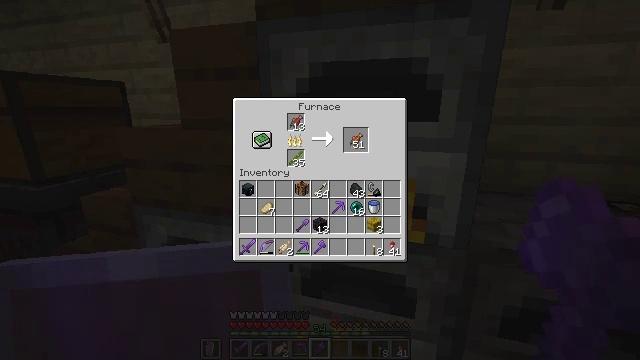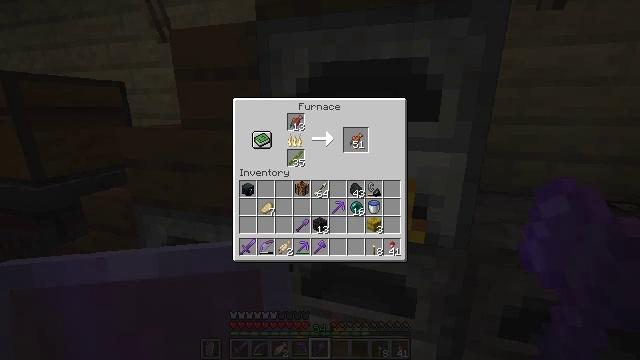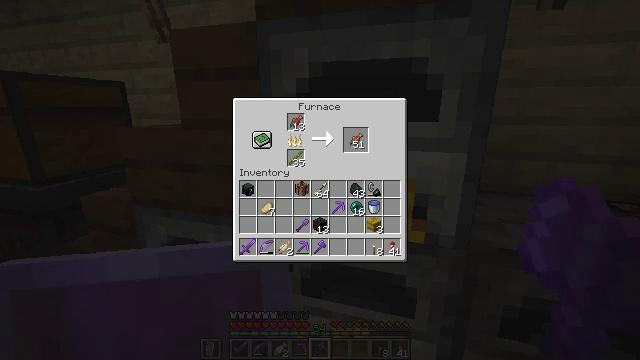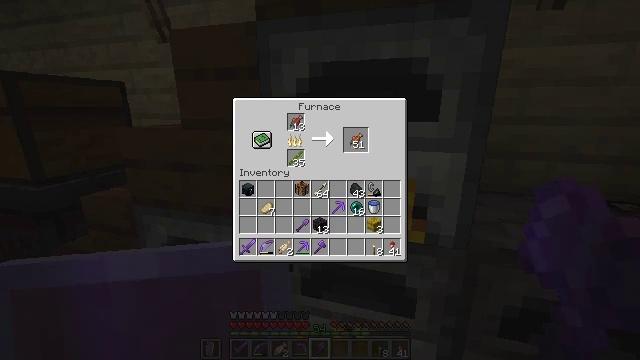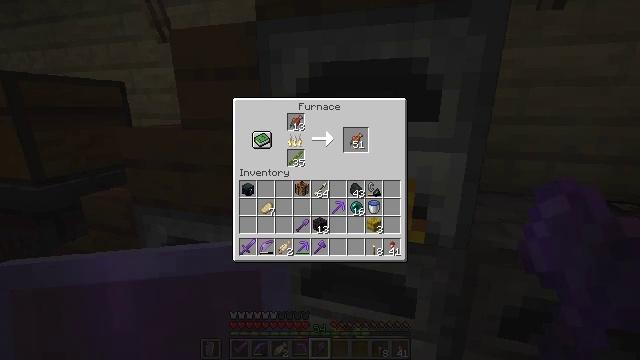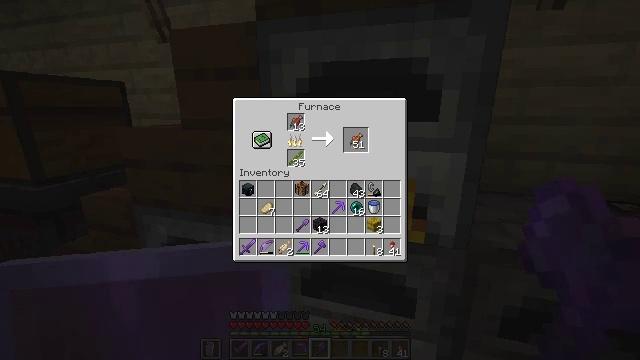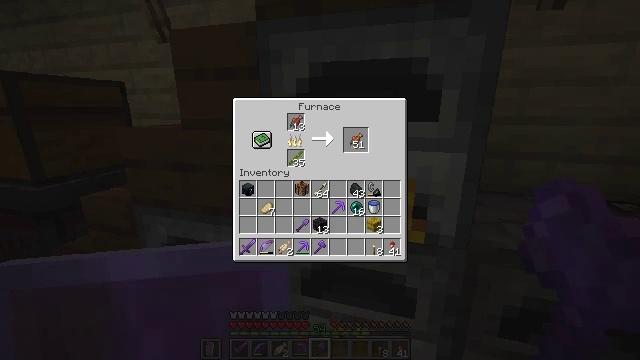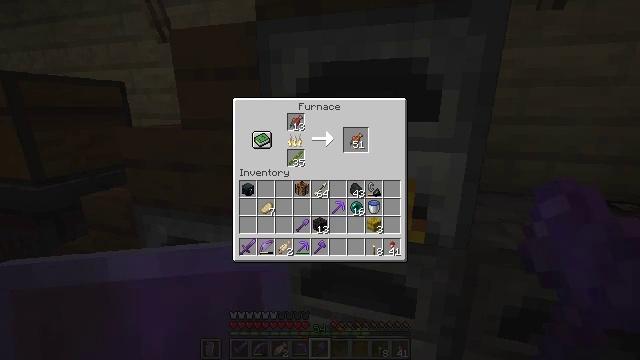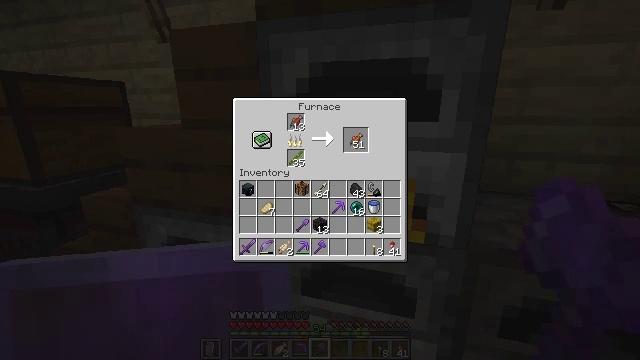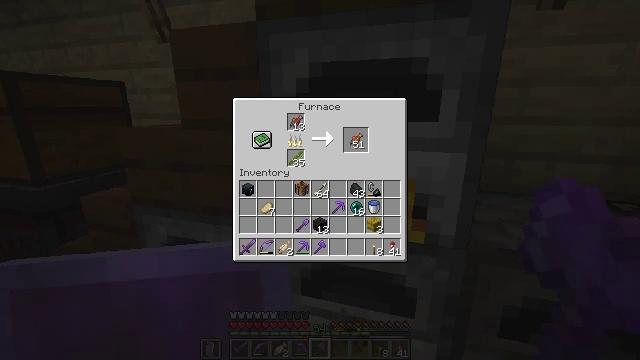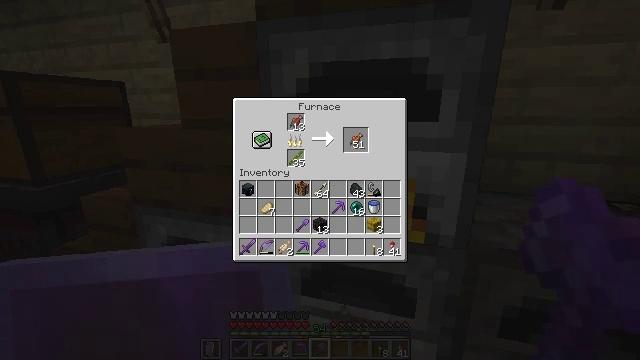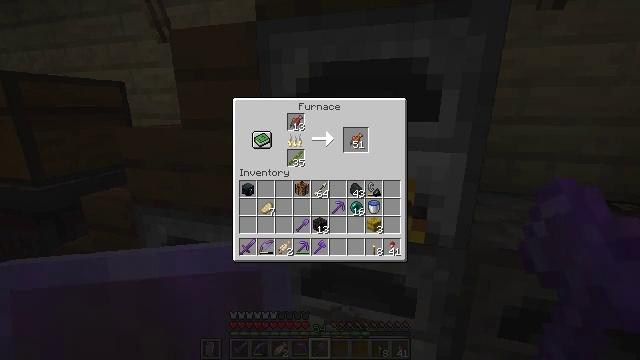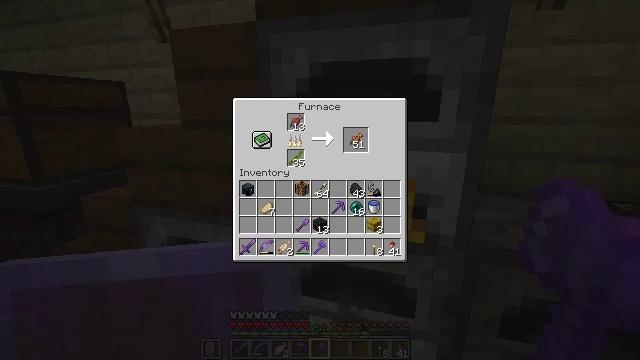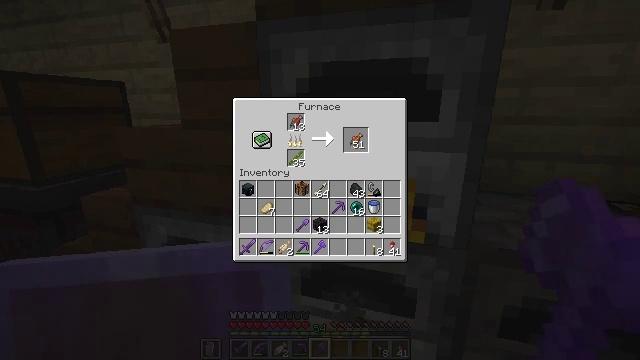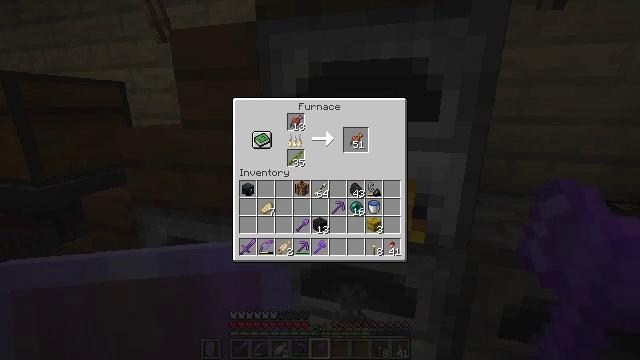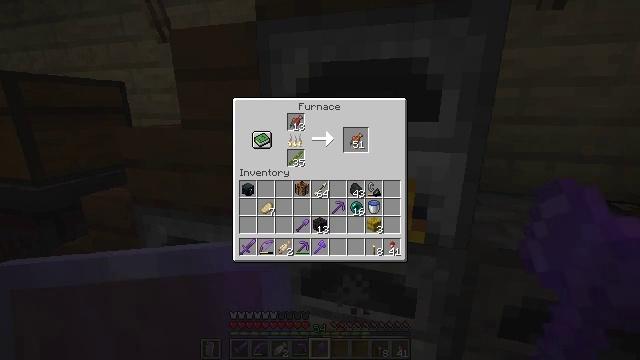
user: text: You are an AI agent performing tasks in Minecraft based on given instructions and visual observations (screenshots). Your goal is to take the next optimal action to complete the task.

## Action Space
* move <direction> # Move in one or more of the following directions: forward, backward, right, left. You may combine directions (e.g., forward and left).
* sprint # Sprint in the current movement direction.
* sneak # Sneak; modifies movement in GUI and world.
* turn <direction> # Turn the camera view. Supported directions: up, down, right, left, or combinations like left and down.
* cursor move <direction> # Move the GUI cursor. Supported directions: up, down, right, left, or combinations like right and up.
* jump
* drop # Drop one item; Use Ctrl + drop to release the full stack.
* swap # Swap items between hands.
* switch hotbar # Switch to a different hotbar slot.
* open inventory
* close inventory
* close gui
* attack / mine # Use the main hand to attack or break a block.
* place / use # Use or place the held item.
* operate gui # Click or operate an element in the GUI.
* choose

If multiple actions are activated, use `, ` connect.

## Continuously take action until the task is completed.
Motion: motion action
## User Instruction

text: Use a crafting table to make a shulker box.
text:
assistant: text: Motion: turn right
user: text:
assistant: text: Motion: no_op
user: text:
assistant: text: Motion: no_op
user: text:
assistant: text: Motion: no_op
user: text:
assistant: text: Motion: no_op
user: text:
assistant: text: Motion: no_op
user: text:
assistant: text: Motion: no_op
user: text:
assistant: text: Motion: no_op
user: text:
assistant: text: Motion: no_op
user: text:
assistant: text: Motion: no_op
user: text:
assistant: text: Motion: no_op
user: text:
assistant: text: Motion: no_op
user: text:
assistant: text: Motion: no_op
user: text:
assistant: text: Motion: no_op
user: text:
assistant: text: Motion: no_op
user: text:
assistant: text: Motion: no_op
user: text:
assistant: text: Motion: no_op
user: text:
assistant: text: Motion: no_op
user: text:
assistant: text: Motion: no_op
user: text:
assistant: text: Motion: no_op
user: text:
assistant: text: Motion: no_op
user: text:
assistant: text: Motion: no_op
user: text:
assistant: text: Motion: no_op
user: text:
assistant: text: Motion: no_op
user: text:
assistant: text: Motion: no_op
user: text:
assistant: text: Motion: no_op
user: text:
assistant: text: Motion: no_op
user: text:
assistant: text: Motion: no_op
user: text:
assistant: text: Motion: no_op
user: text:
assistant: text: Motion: no_op